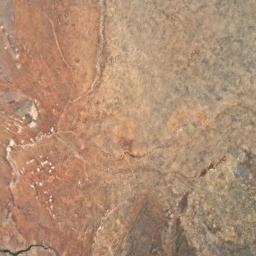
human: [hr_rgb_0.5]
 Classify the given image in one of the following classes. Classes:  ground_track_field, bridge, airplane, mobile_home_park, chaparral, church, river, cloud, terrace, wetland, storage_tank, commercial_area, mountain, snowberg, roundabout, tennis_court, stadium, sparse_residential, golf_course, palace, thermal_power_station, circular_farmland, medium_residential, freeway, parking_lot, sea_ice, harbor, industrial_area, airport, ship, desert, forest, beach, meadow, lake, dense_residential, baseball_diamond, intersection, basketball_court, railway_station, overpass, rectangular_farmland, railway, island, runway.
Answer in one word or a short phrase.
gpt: desert